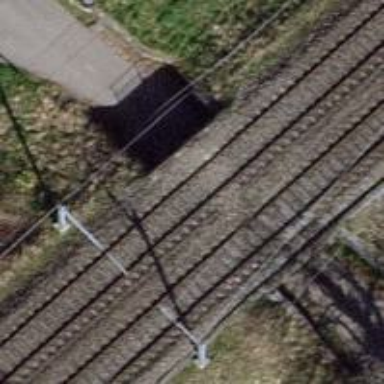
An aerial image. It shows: Bridge over railway with electrified contact lines.